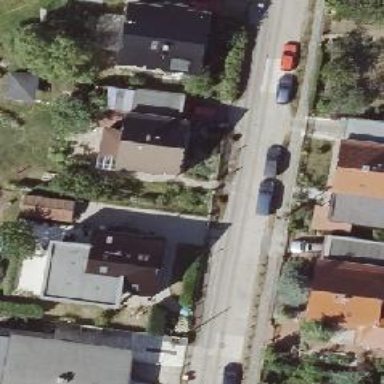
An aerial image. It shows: Footway.